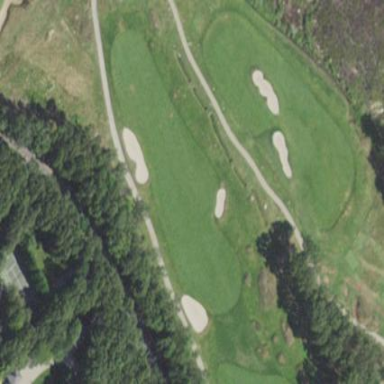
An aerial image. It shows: Rough grassy area used for golf.